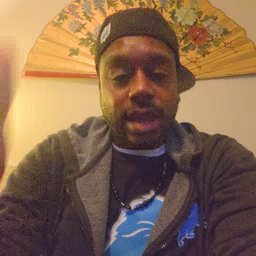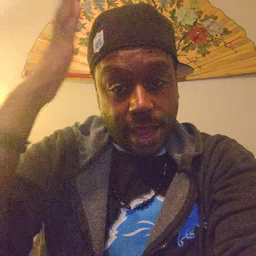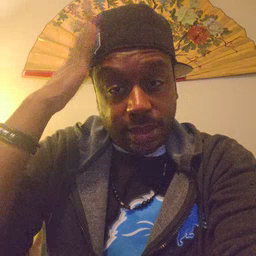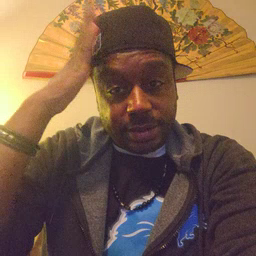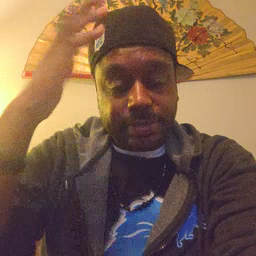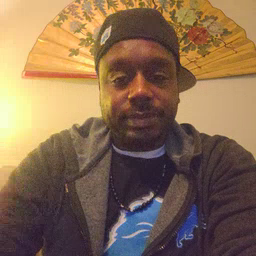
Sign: hat